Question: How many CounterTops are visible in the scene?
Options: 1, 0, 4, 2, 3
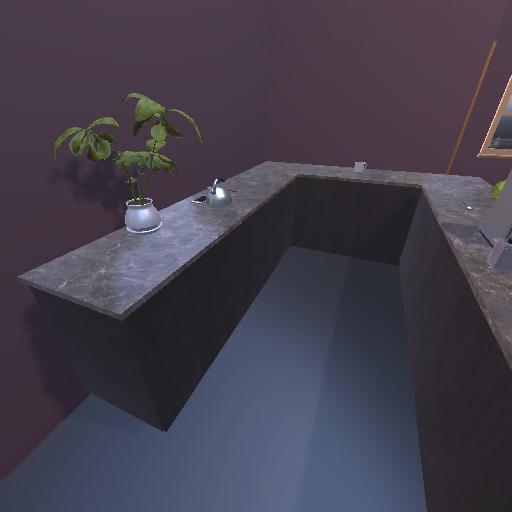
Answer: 1